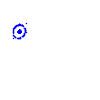
Particle: kaon